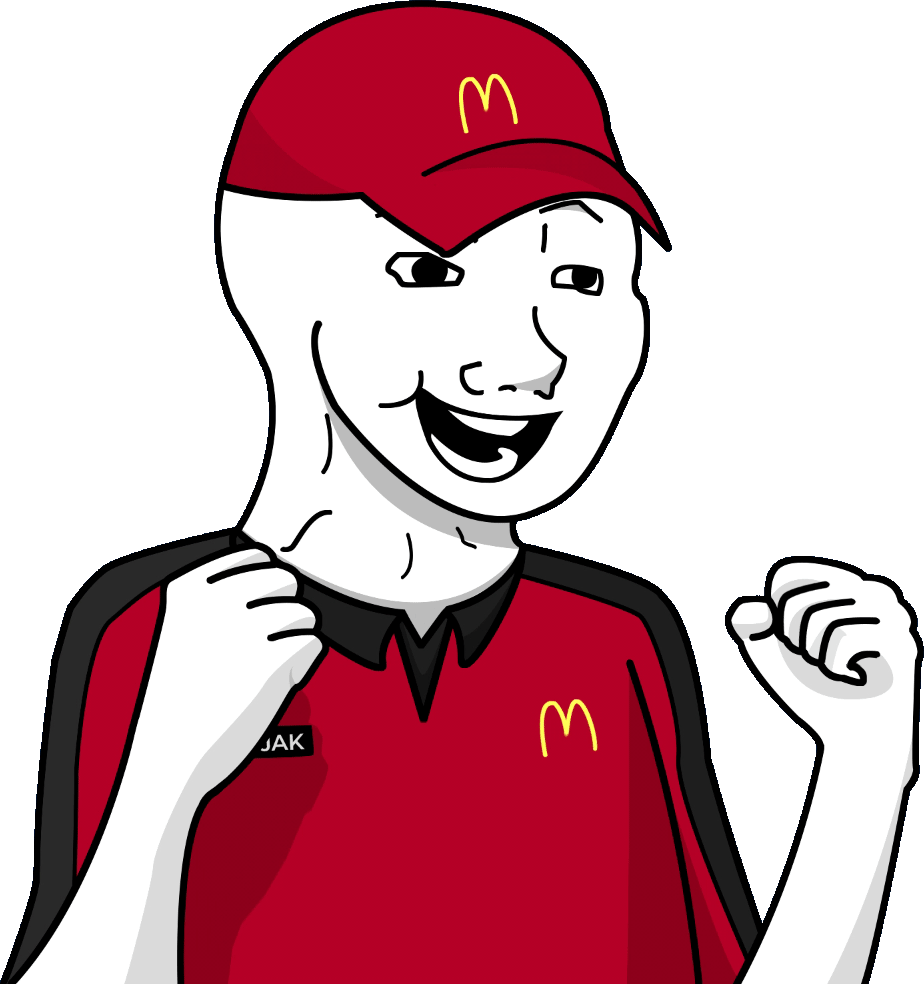
Label: 5_Bloomer